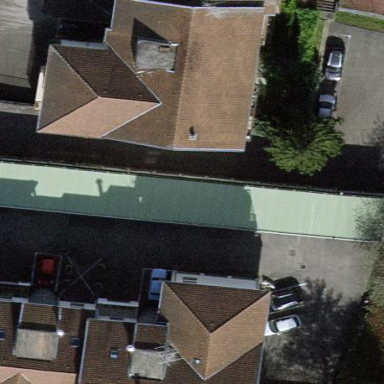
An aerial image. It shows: Group of garages.